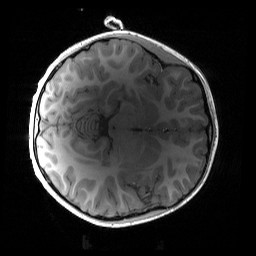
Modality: T1w
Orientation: axial
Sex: male
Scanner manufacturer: siemens
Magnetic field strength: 3 T
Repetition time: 1.9 s
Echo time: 0.00243 s